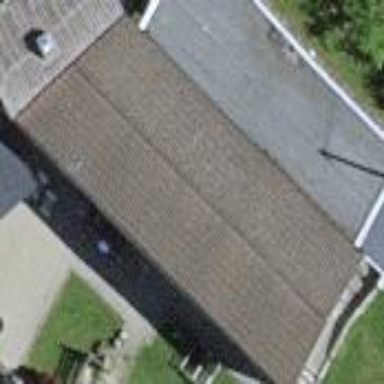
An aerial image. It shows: Garage.